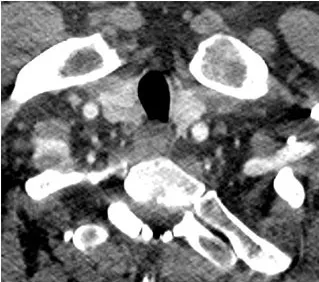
Axial CT image dated 2nd September 2020.
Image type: radiology (ct)